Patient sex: M
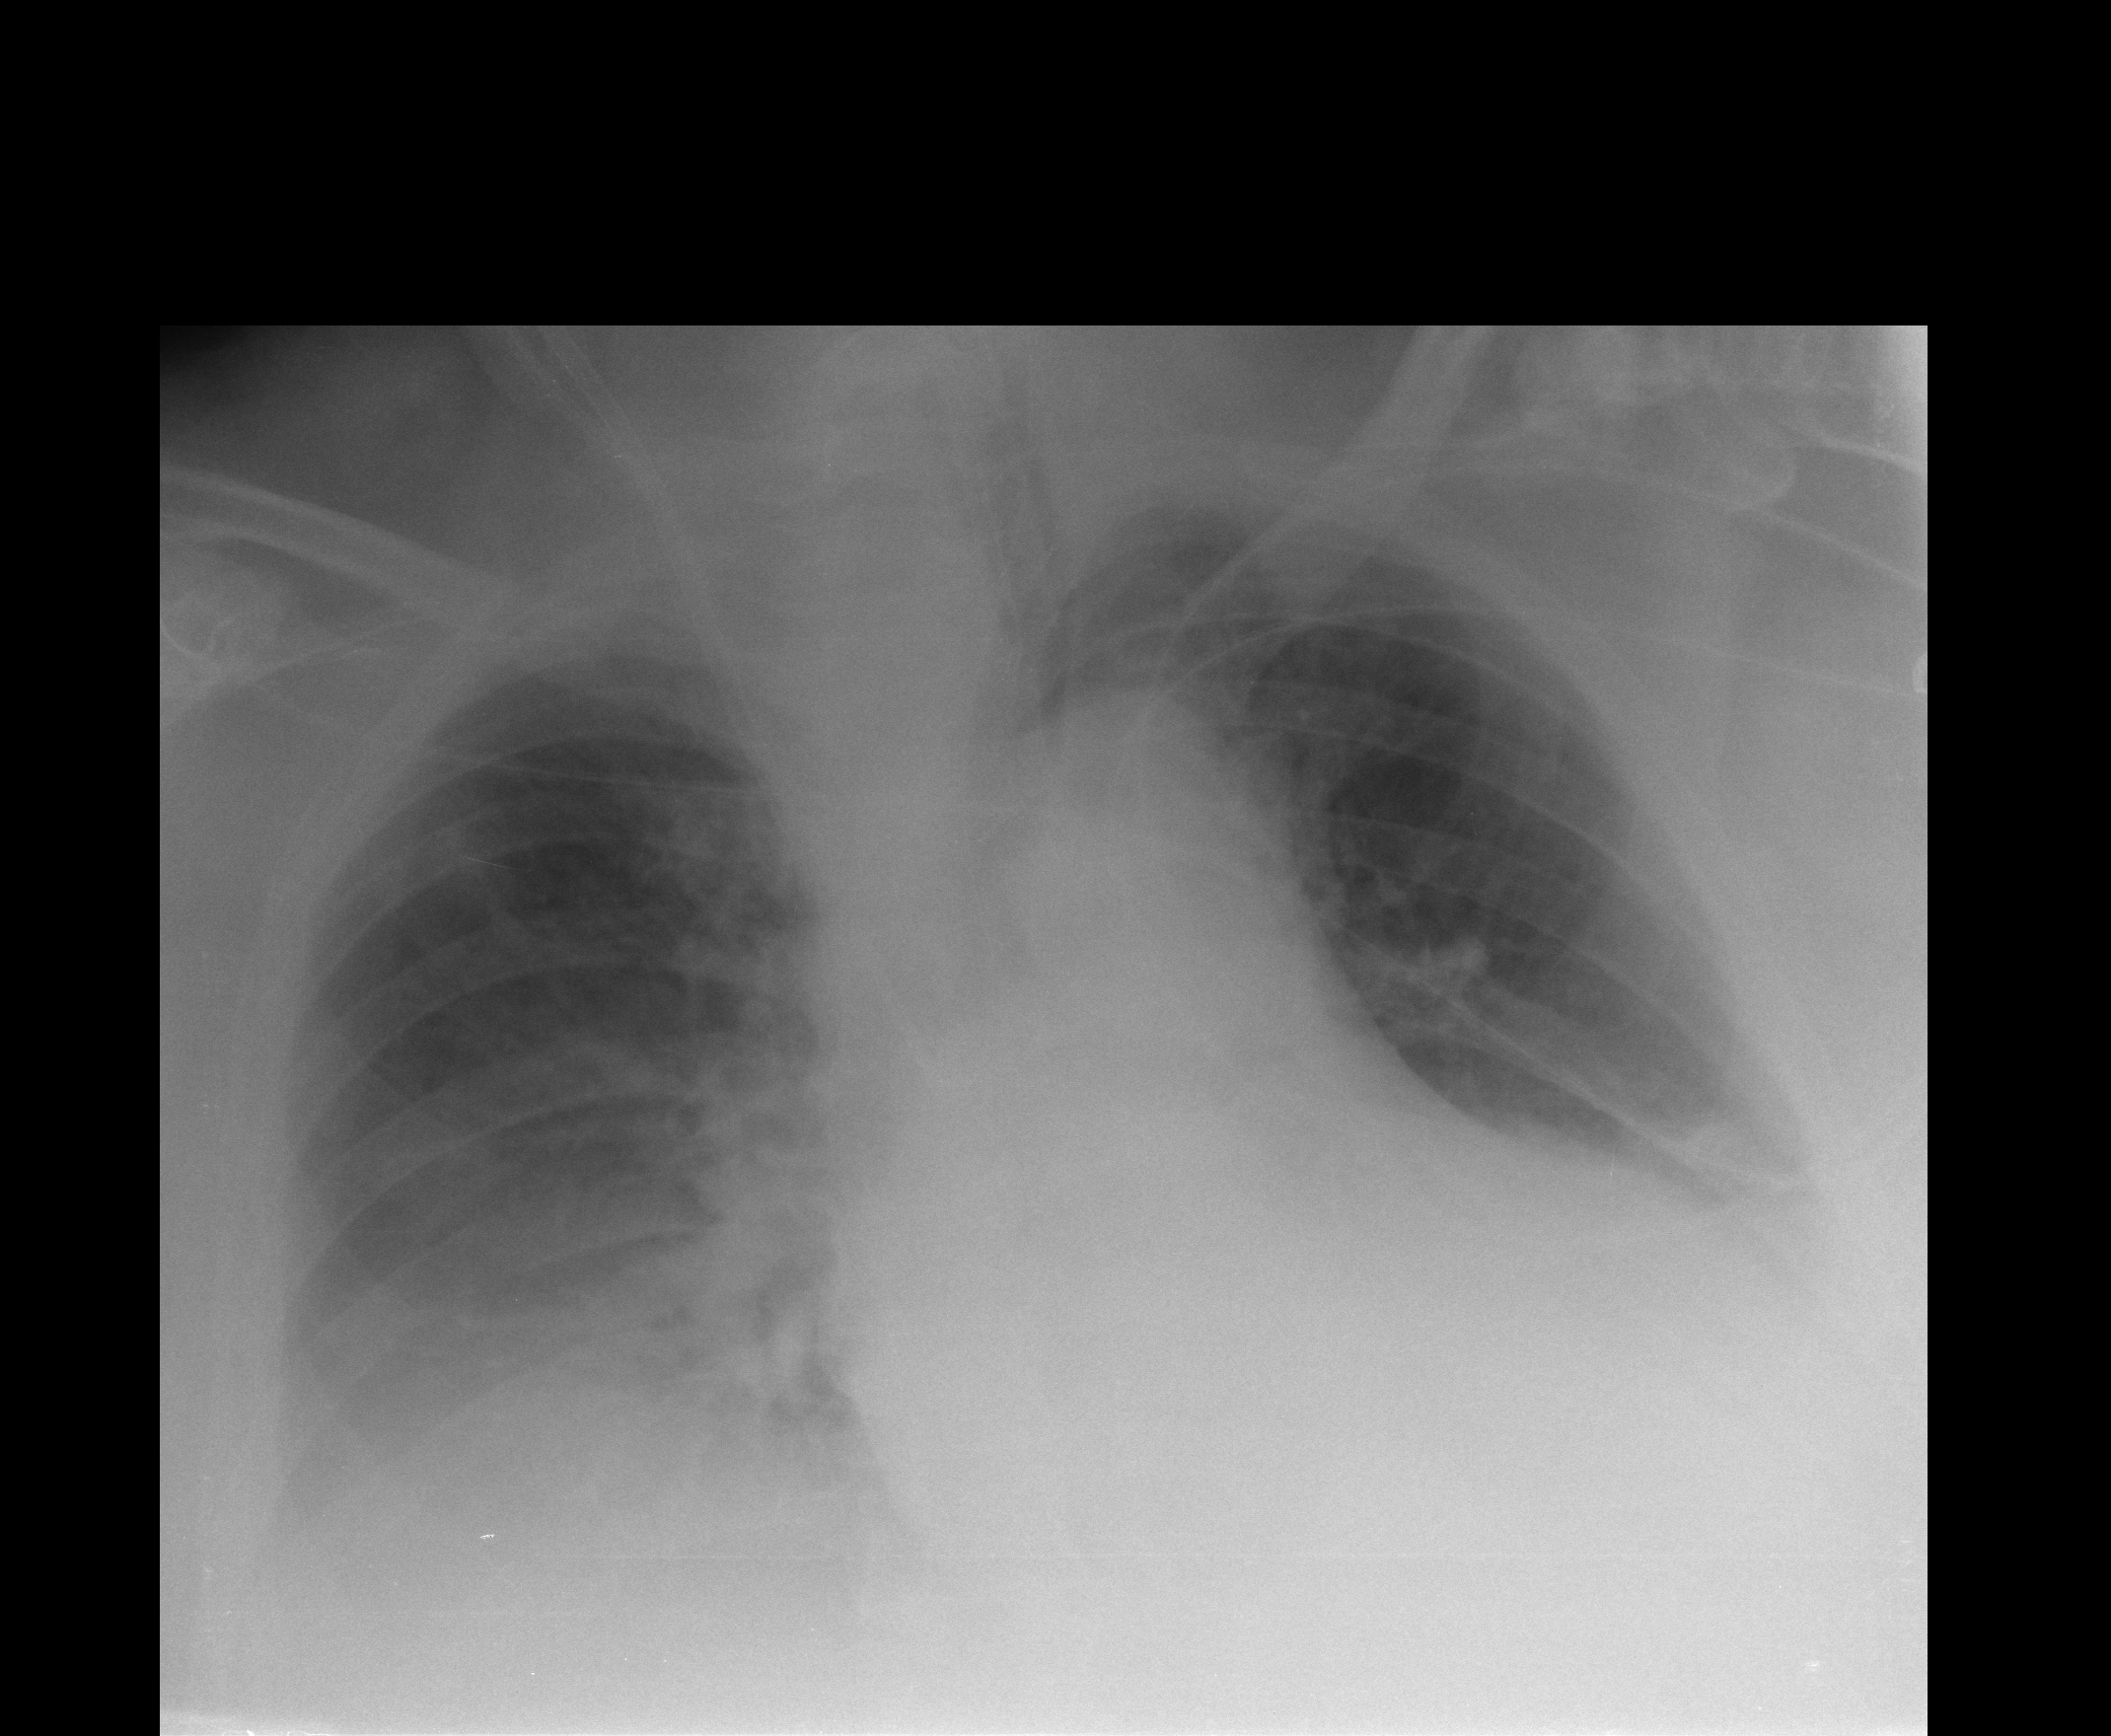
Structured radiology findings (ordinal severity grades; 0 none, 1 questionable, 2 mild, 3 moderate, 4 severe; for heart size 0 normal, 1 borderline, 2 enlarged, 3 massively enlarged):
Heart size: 2
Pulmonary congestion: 0
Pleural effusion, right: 2
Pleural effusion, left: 2
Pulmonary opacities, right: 0
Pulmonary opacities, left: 0
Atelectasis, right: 2
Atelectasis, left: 2